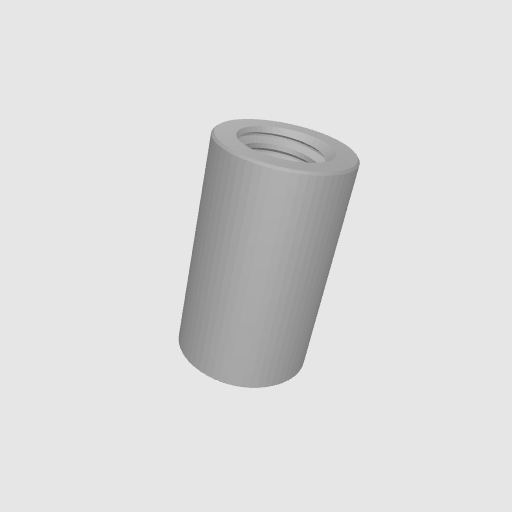
Part: Standoff6OD10